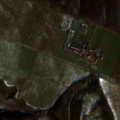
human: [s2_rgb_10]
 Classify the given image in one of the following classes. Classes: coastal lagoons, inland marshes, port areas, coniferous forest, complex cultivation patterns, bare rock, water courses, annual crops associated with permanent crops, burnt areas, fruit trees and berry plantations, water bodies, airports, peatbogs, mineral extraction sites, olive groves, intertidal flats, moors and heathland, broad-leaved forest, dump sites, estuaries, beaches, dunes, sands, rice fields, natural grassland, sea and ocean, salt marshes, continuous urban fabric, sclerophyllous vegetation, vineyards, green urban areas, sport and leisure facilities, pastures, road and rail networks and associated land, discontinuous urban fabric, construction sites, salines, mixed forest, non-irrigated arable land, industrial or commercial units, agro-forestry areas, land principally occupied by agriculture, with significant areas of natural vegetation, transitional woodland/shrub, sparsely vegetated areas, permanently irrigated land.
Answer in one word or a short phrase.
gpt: non-irrigated arable land, vineyards, complex cultivation patterns, land principally occupied by agriculture, with significant areas of natural vegetation, broad-leaved forest, mixed forest